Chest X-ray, PA view. Patient: 63 years old, sex M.
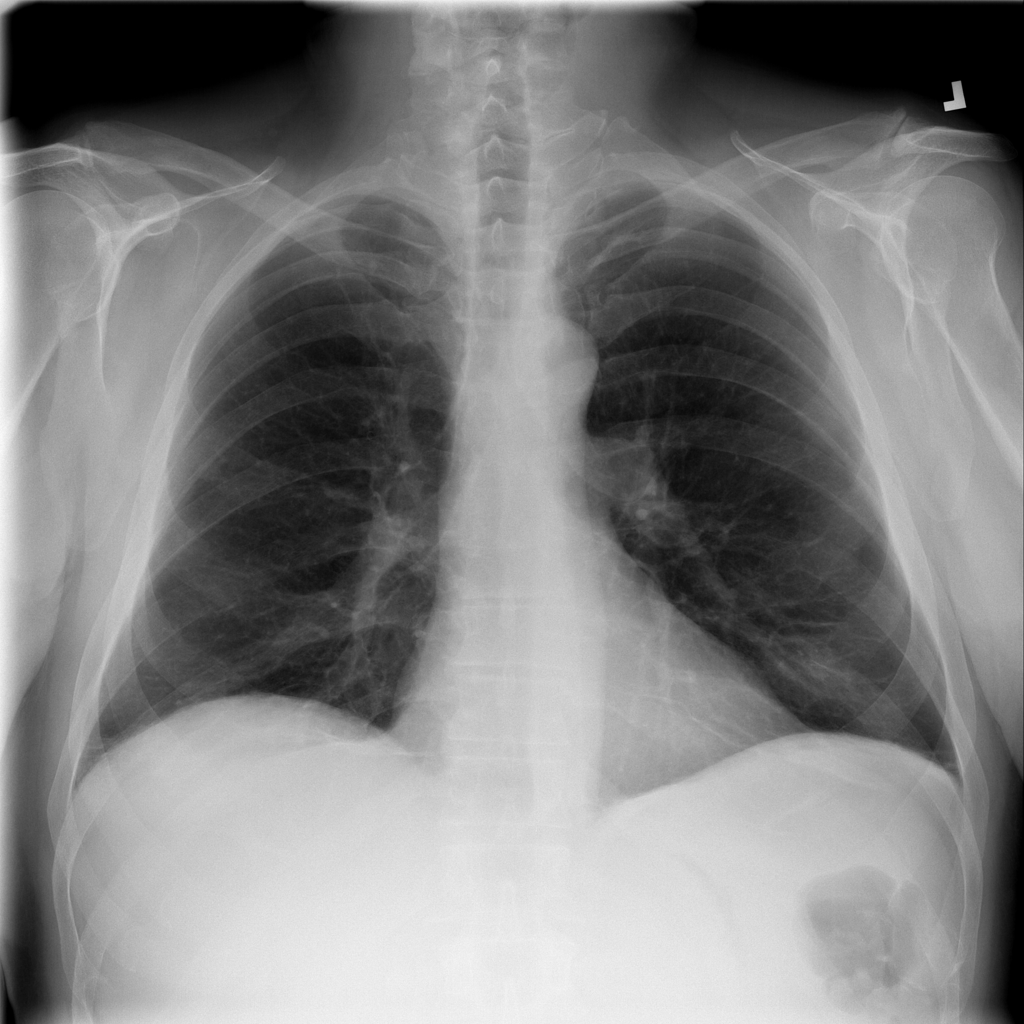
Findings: Atelectasis